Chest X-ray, PA view. Patient: 60 years old, sex M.
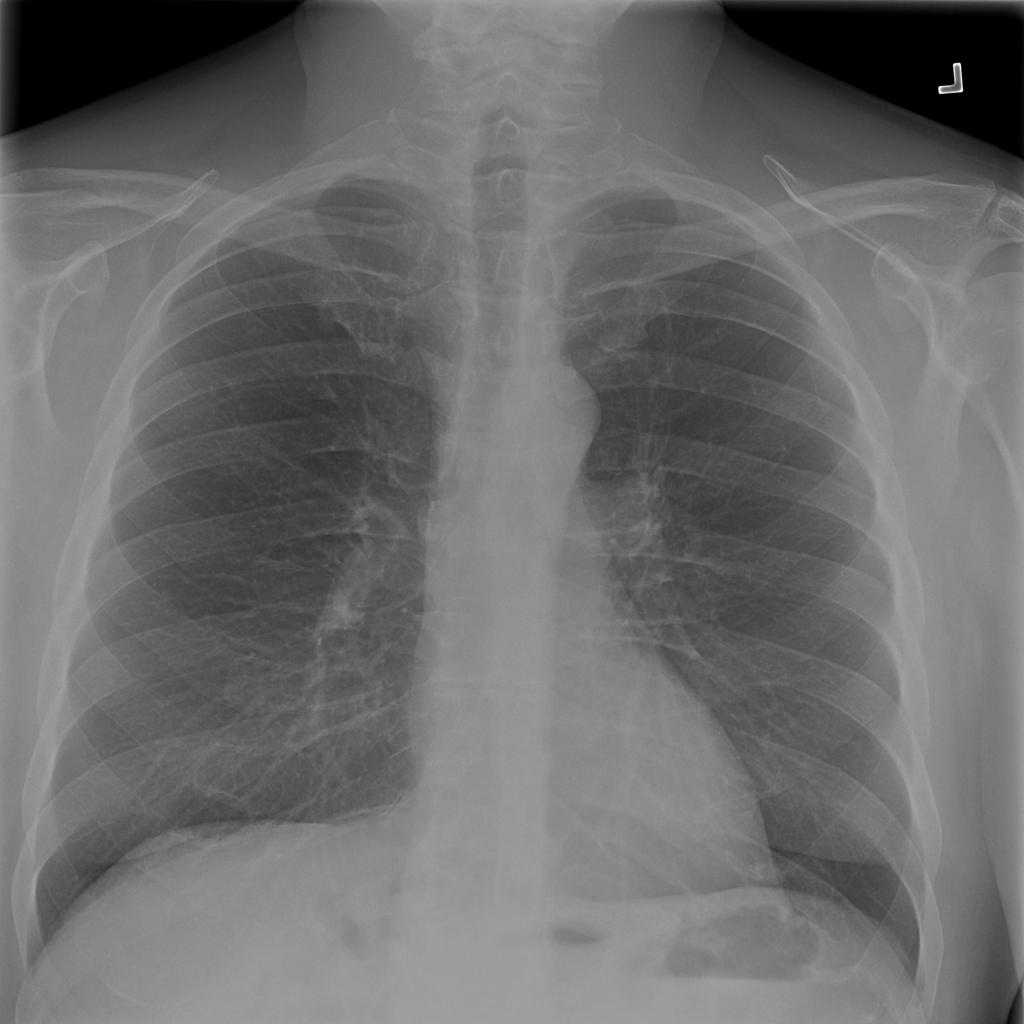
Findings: No Finding